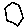
Label: hexagon